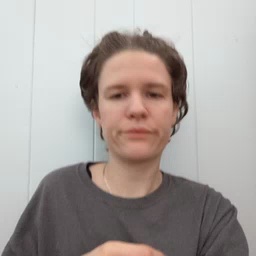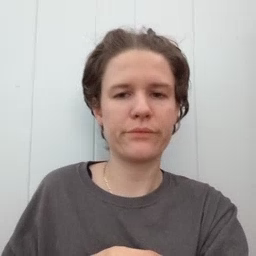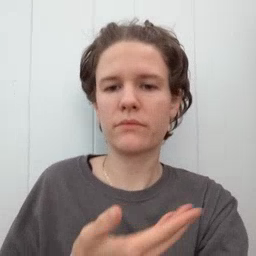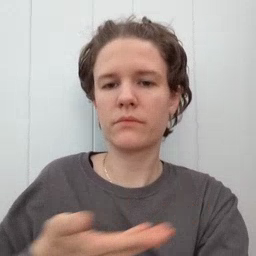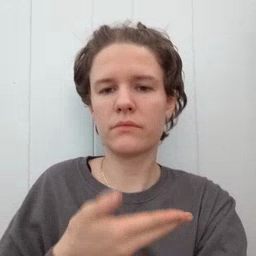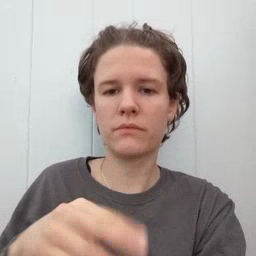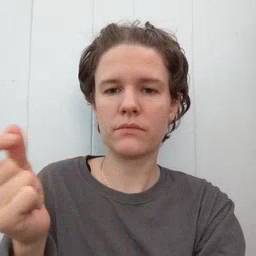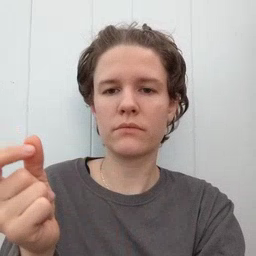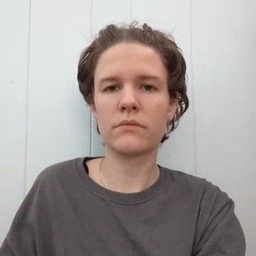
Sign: puppy